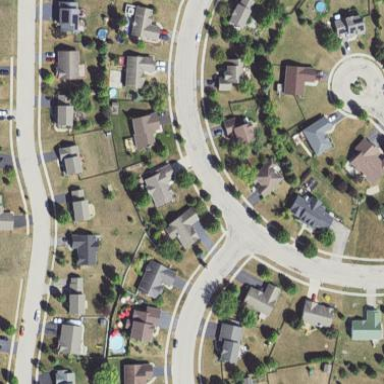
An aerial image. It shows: Sidewalk.